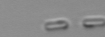
Label: Skeletonema